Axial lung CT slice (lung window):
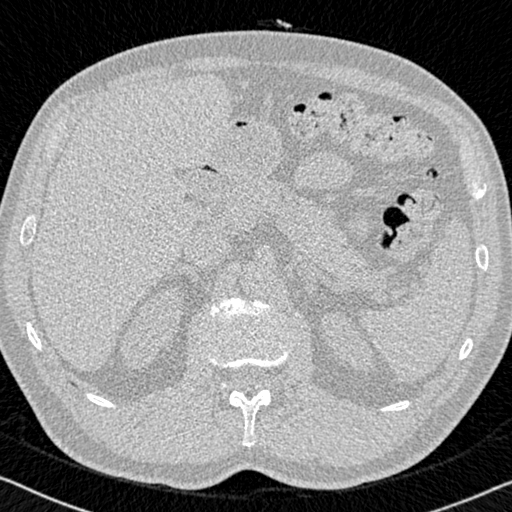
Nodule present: no